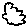
Label: cloud